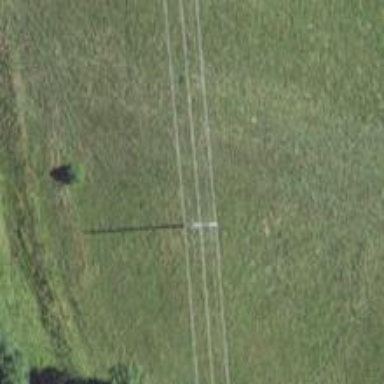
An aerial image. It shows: H-frame designed tower for power lines.